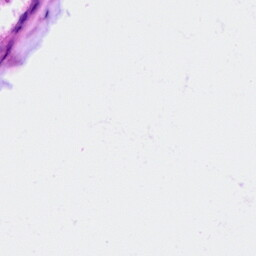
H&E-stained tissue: Ovarian